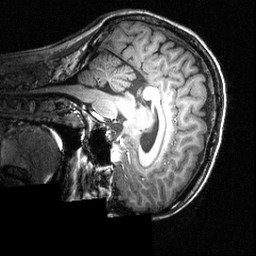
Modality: T1w
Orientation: sagittal
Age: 26
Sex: female
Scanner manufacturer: siemens
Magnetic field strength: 3.951 T
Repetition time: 1.5 s
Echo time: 0.00335 s